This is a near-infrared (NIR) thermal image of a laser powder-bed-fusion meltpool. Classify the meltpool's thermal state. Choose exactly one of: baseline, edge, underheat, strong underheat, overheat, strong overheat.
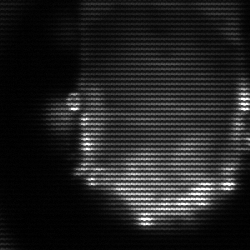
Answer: baseline